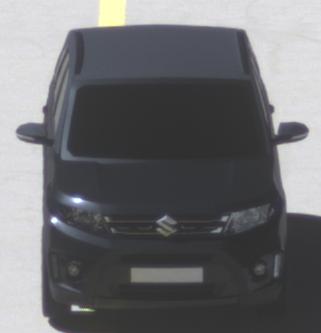
Make: Suzuki
Model: Vitara 1.6
Detailed model: Vitara (LY)
Model produced from: 2015/04
Model produced until: 2018/08
Doors: 5
Color: black
Road condition: dry road
Daytime: midday
Contrast: high contrast